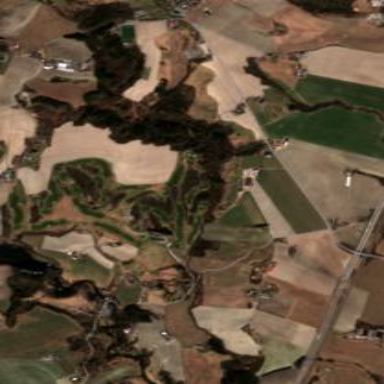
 often seen in golf courses as out-of-bounds area."